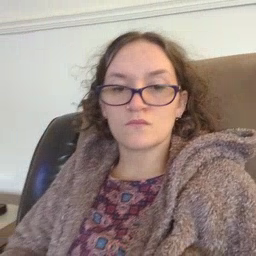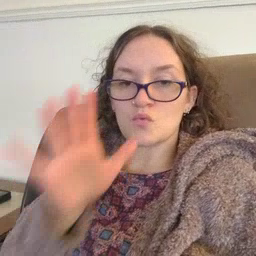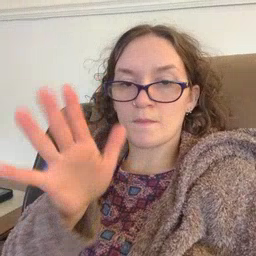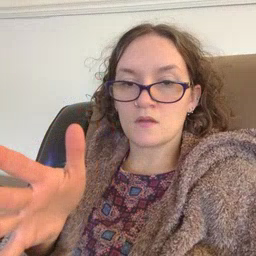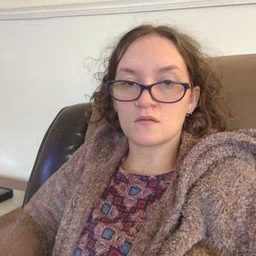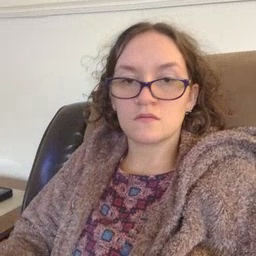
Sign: grandma